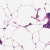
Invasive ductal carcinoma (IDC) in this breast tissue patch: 0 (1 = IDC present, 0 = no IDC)